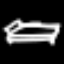
Label: bed